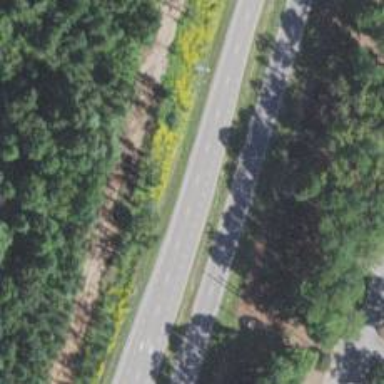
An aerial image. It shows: Asphalt trunk highway.